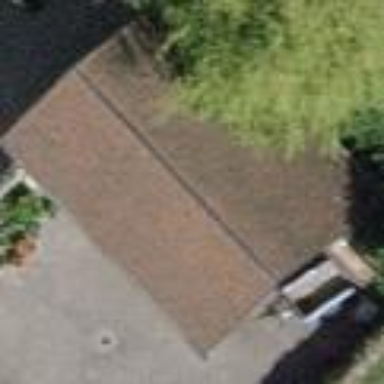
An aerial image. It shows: View of roof of building.